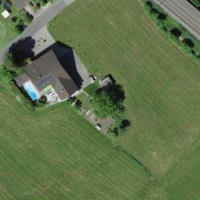
EUNIS habitat code: 25
Species observed at this site:
Cepaea nemoralis
Ciconia ciconia